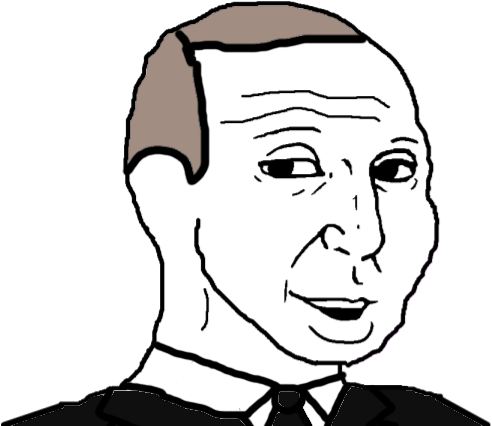
Label: 5_Groomer